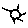
Label: sun